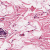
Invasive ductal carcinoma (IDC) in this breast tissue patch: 0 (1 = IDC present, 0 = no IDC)